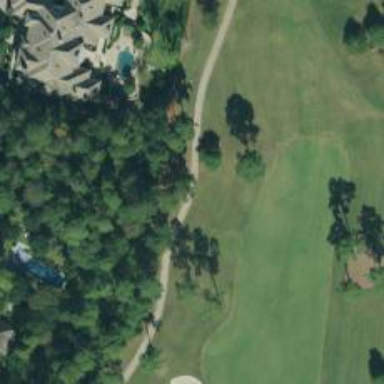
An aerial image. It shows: Path used for both walking and golf.